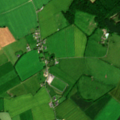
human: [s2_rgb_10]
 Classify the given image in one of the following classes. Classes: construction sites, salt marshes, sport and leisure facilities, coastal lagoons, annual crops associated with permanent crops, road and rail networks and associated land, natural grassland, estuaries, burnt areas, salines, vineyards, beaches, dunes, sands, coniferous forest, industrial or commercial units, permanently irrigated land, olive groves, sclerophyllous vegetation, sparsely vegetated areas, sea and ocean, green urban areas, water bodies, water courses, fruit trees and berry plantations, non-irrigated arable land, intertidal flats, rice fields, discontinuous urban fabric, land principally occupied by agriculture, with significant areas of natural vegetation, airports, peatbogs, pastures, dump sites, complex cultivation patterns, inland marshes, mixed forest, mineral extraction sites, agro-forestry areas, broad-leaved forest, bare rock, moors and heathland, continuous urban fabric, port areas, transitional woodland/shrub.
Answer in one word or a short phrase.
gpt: non-irrigated arable land, pastures, mixed forest